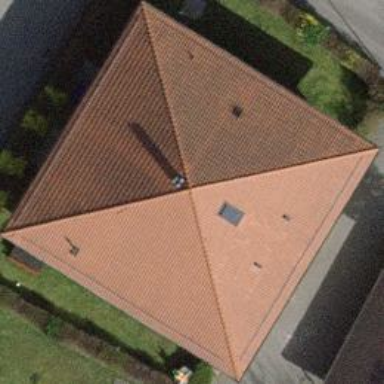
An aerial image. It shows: Pyramidal-shaped roof of apartment building.